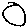
Label: circle